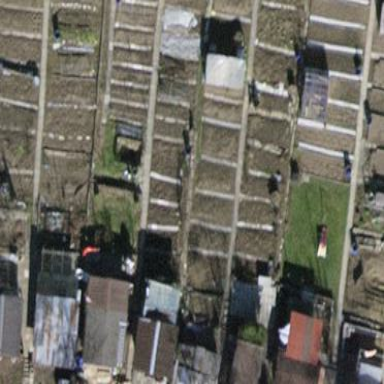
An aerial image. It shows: Allotments area.